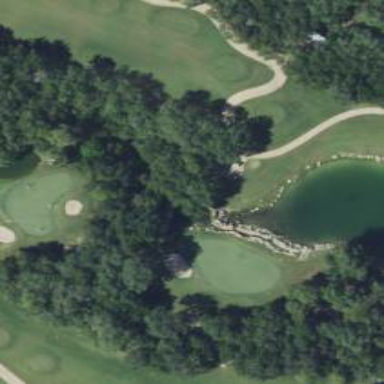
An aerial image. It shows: Path on bridge over golf course.